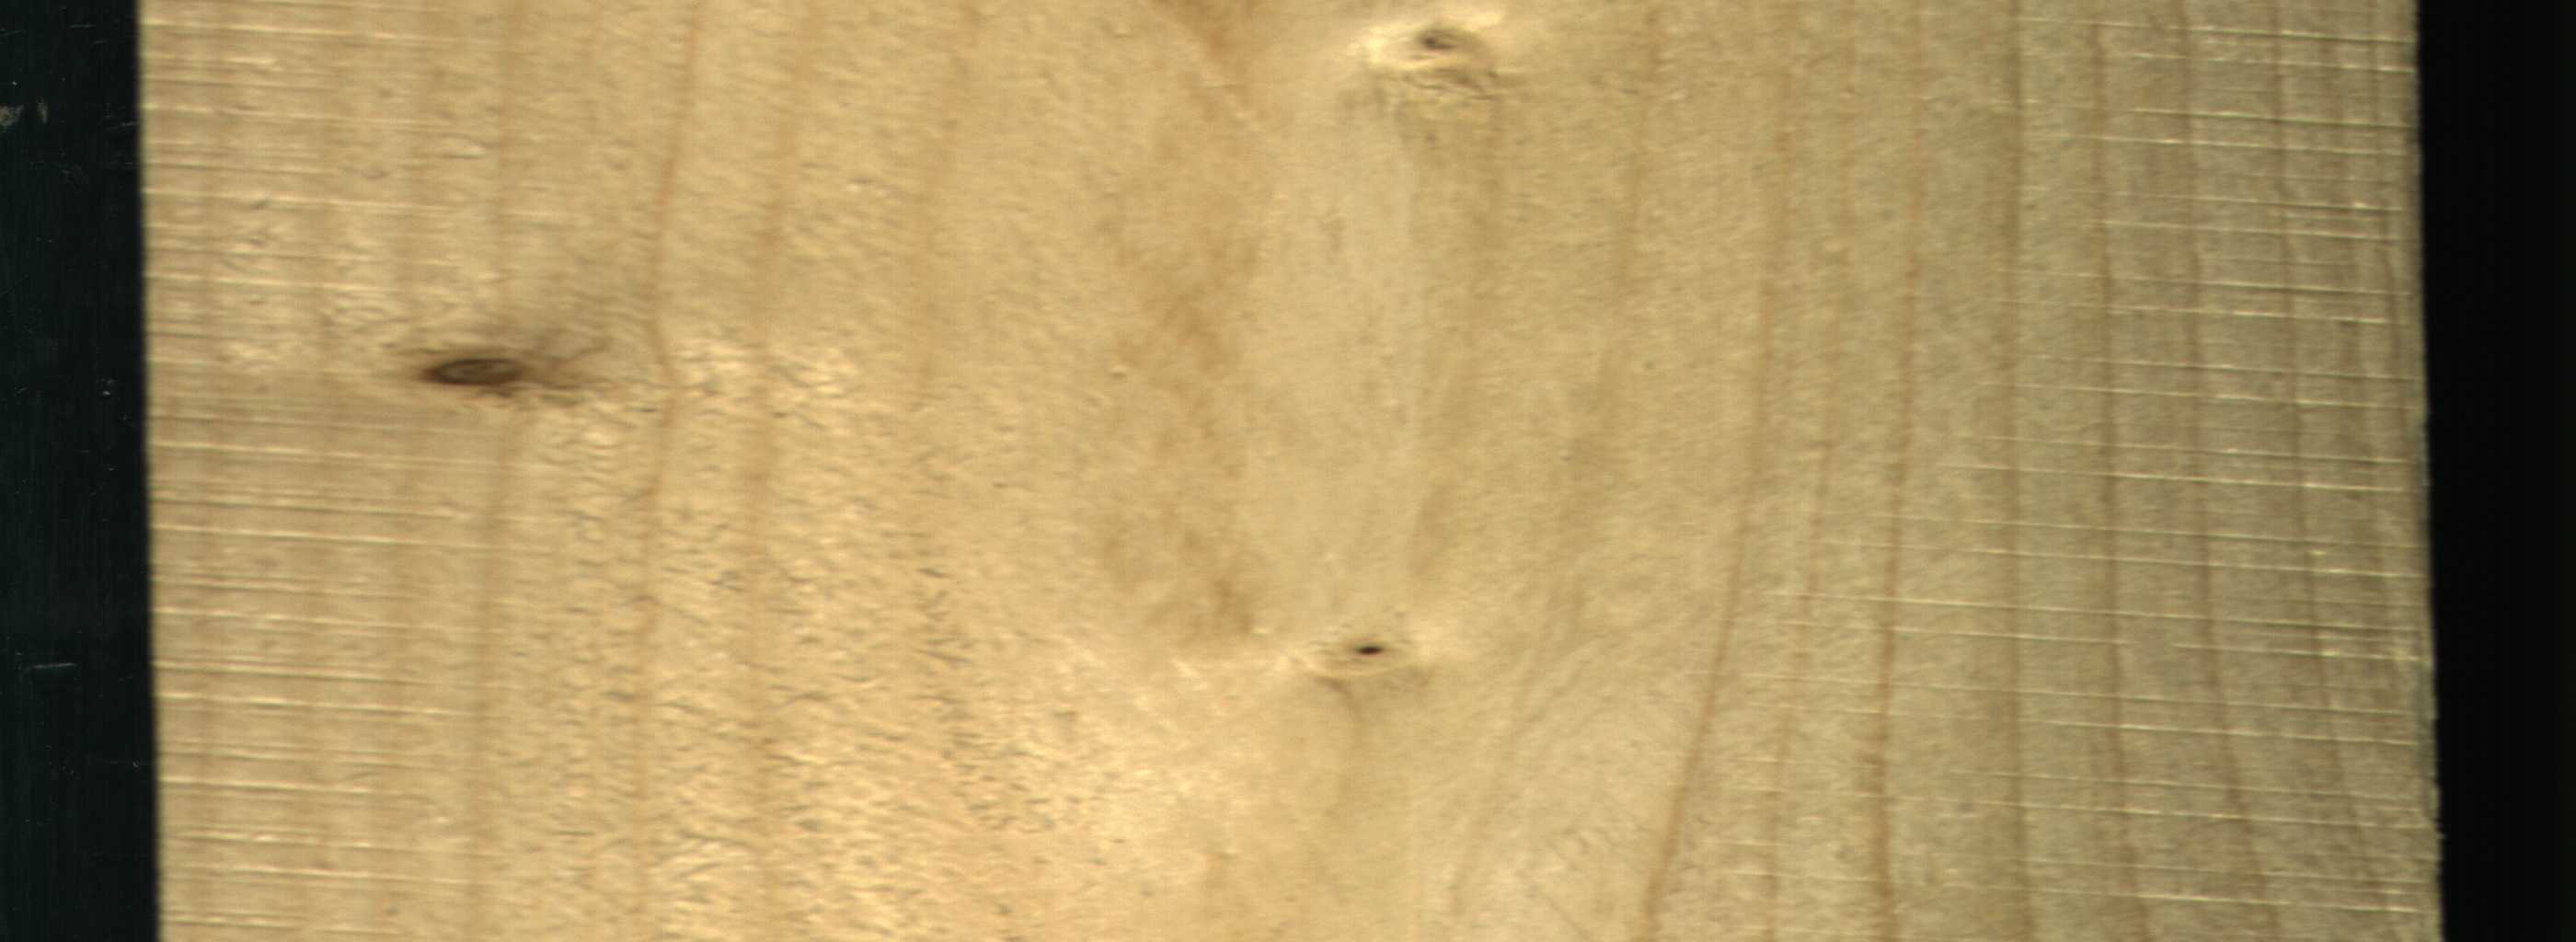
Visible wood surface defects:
Live_Knot
Live_Knot
Live_Knot